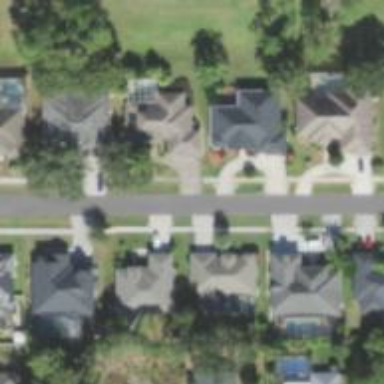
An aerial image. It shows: Residential road with sidewalk on the left.